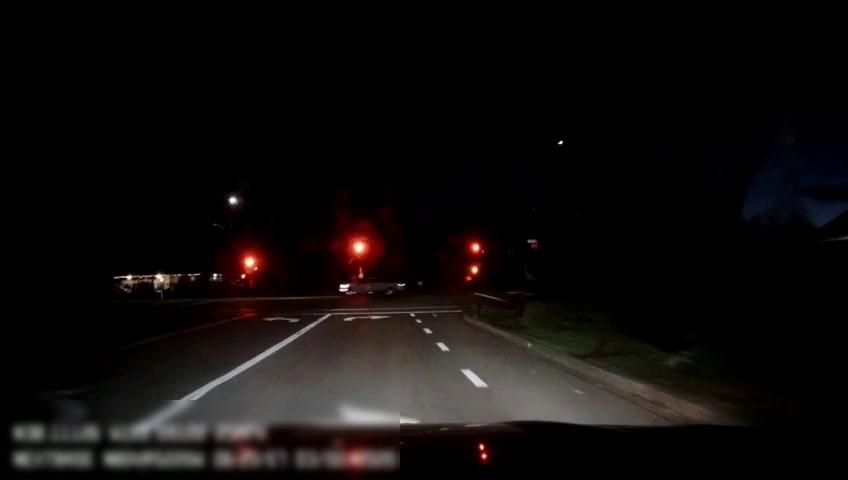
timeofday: Night
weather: Other
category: Drivable Space
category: Vehicles | Car
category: Lanes | Current Lane
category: Lanes | Current Lane
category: Lanes | Alternate Lane
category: Lanes | Alternate Lane